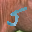
Label: 5